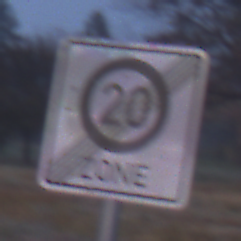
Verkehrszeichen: EndeZone20
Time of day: SunriseSunset
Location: Outdoor (Nature)
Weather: Clear
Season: NotSpecified
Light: Natural